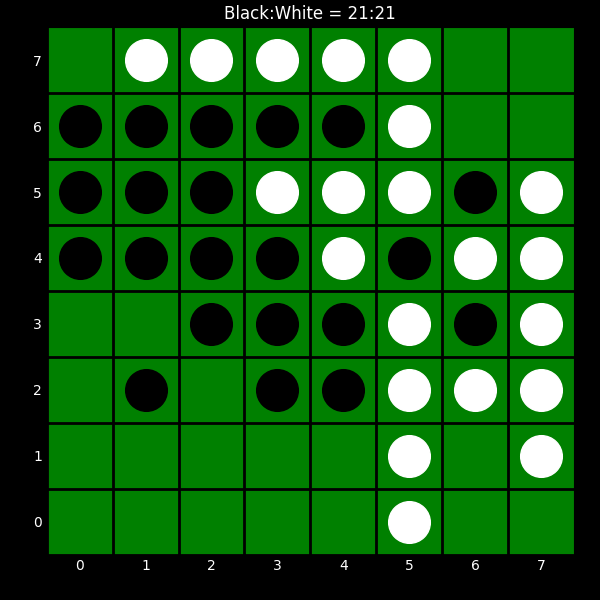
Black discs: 21
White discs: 21